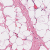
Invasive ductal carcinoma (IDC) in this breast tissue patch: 0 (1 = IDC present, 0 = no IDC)